Question: I am exploring the world of SQL and how to do query results. I am facing an issue for where I would like to display the but without the first two directories (folders). I just like to display the color, which can be anything from red to blue to silver.
Current '/Database/Connections/RED/Default/Database'
Want 'RED'

---
:
'''
FROM [Backbone_AKING].[dbo].[vw_CFGsvr]
WHERE NodeName = 'Database' AND EnvironmentName IS NOT NULL
ORDER BY EnvironmentName asc
'''
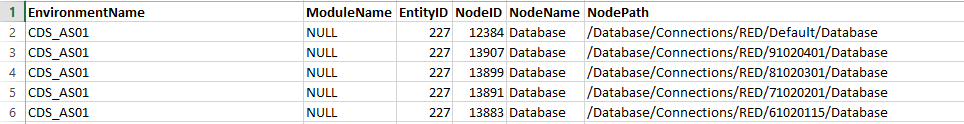
Answer: This will get you the third position regardless of the length of any nodes:
'''
DECLARE @t TABLE (v VARCHAR(1000))
INSERT @t values ('/d/c/RED/d/dd'),('/dd/cc/SILVER/d/dd');
SELECT
REVERSE(LEFT(REVERSE(p3.s), CHARINDEX('/', REVERSE(p3.s))-1))
FROM @t
CROSS APPLY (SELECT LEFT(v, CHARINDEX('/',v, CHARINDEX('/', v, CHARINDEX('/', v, CHARINDEX('/', v)+1)+1)+1)-1)) as p3(s)
'''
Following your example, it'd look like this:
'''
SELECT
REVERSE(LEFT(REVERSE(p3.s), CHARINDEX('/', REVERSE(p3.s))-1))
FROM [Backbone_AKING].dbo.vw_CFGsvr
CROSS APPLY (SELECT LEFT(NodePath, CHARINDEX('/',NodePath, CHARINDEX('/',NodePath, CHARINDEX('/', NodePath, CHARINDEX('/', NodePath)+1)+1)+1)-1)) as p3(s)
WHERE NodeName = 'Database' AND EnvironmentName IS NOT NULL
ORDER BY EnvironmentName ASC
'''
Explanation: The cross apply is used to trim off everything after the third '/', including the '/'. Then we reverse that, trim everything off after the first '/' in the reversed string, and reverse it again to get our result:
'''
RED
SILVER
'''
There are other ways to do this, and to be honest I'm not really sure any of them are elegant. You could try to split up the 'CROSS APPLY's into more discrete items. Short of writing a CLR Function to do this, I don't think you're going to find an elegant, foolproof way of doing this in SQL though. SQL server string functions don't have any notion of "get me the nth occurence" or "split this string by this character" - CLR can do that easily.